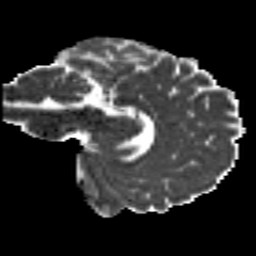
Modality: MD
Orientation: sagittal
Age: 24
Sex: male
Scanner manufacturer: siemens
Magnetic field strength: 3 T
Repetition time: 8.8 s
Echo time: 0.085 s